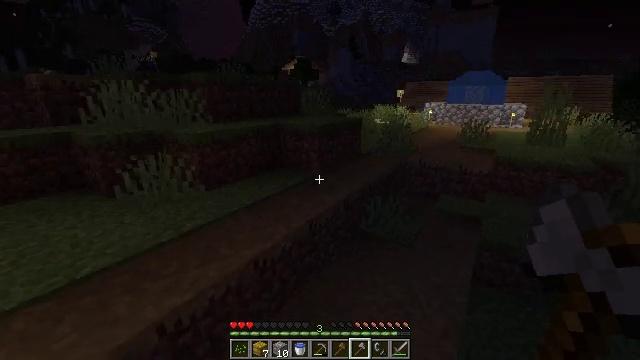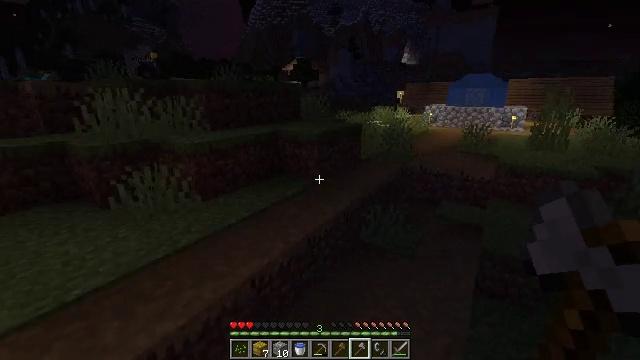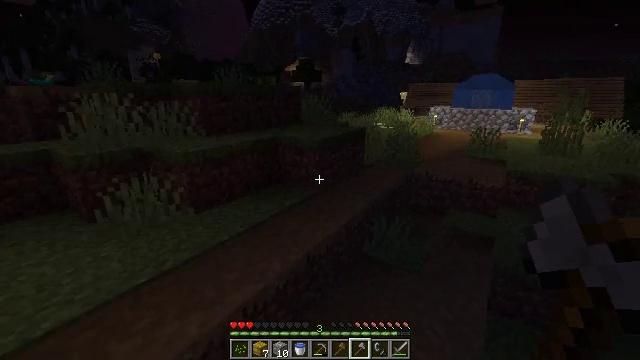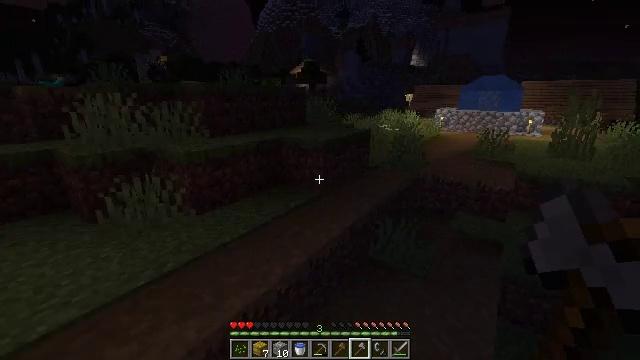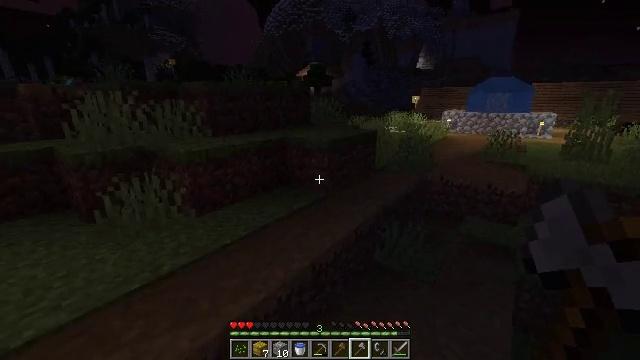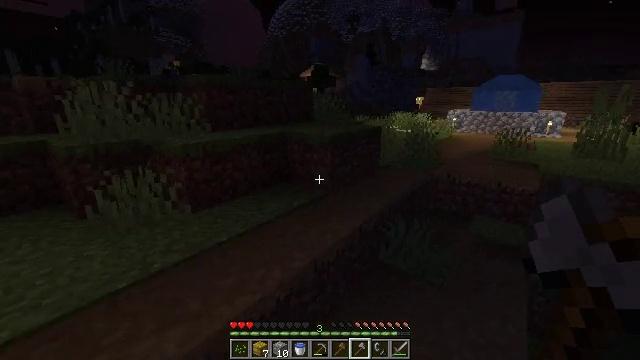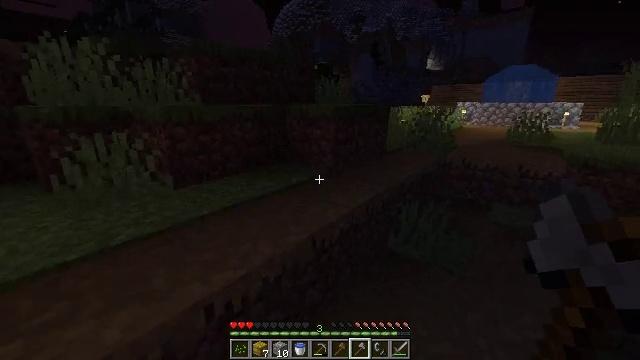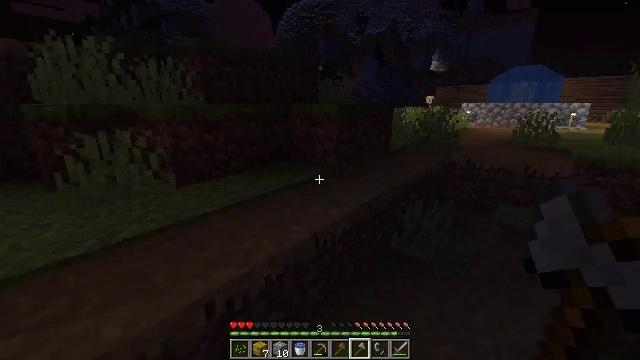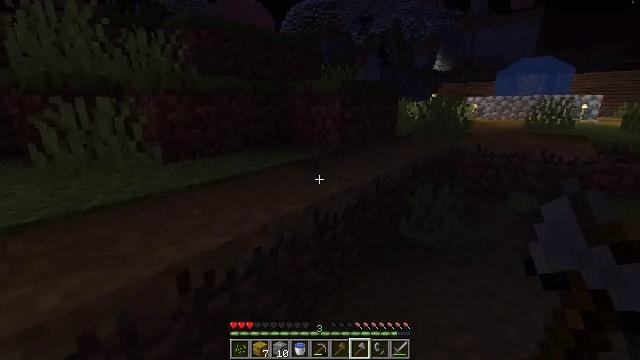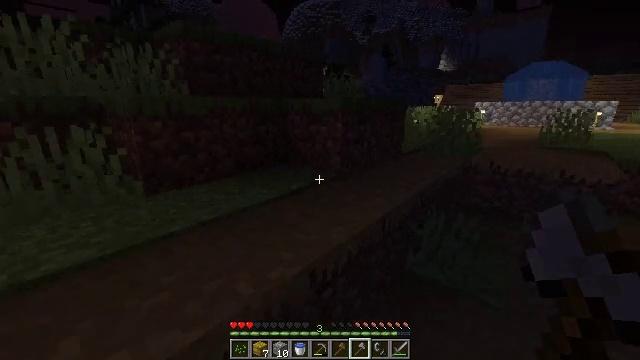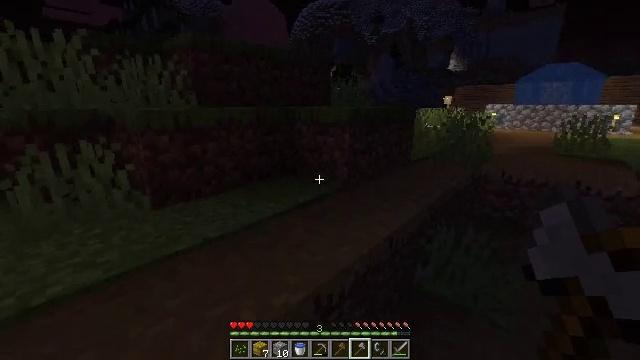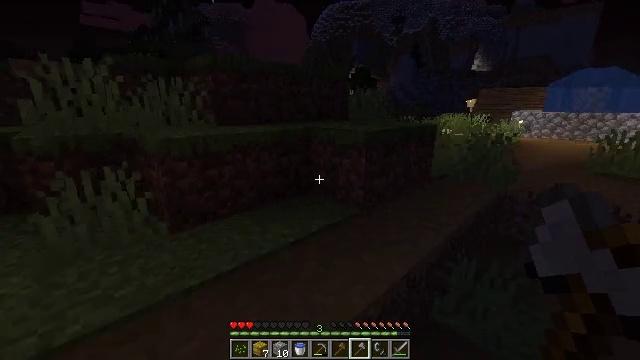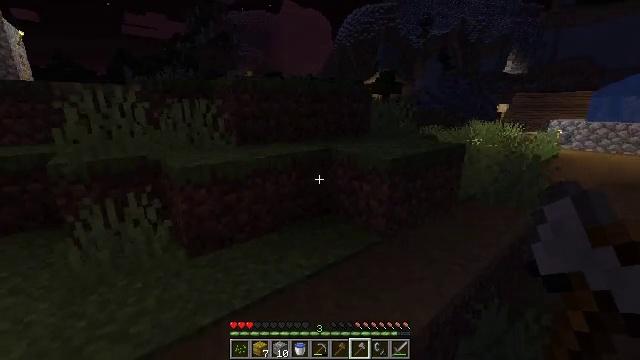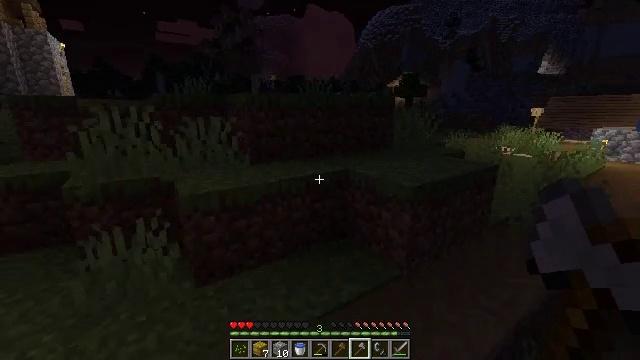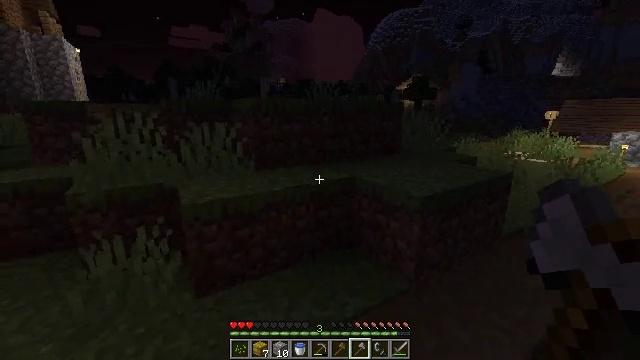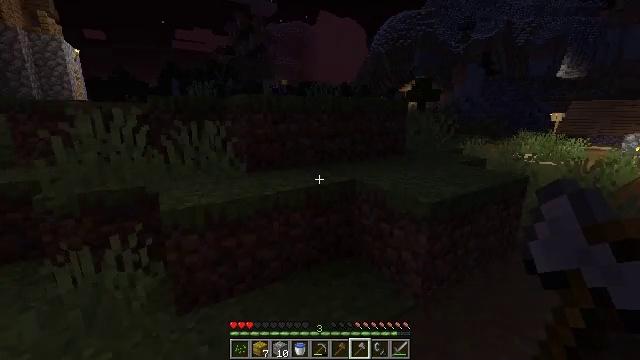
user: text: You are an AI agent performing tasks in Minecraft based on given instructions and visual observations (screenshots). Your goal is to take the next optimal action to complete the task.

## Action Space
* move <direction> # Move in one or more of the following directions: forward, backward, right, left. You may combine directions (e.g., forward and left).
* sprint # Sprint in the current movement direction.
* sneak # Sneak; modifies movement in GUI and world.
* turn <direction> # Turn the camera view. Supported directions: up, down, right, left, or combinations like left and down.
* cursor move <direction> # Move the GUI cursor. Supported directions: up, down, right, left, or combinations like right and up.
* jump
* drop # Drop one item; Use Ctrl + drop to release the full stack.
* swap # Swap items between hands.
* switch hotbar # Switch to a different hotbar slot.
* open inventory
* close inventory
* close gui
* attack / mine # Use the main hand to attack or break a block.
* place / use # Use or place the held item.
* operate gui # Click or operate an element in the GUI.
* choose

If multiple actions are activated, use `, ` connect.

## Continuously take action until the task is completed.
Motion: motion action
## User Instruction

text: Destroy the yellow bed to recycle it.
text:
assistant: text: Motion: move forward, jump
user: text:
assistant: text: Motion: move forward, jump
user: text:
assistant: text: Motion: move forward, turn left, jump
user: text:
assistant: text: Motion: move forward, turn left, jump
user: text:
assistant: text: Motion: move forward, jump
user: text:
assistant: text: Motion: move forward, jump
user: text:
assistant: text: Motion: move forward, jump
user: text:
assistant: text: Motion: move forward, jump
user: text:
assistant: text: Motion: move forward, jump
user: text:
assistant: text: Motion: move forward, turn left, jump
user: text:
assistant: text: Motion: move forward, turn left, jump
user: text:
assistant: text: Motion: move forward, turn left, jump
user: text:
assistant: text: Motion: move forward, turn left, jump
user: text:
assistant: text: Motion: move forward, turn left, jump
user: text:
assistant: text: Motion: move forward, jump
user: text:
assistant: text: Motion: move forward, jump
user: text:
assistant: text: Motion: move forward, jump
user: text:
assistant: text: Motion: move forward, jump
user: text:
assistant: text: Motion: move forward, jump
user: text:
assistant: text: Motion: move forward, jump
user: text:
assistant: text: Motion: move forward, jump
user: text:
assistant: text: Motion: move forward, jump
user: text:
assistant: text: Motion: move forward, jump
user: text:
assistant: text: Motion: move forward, jump
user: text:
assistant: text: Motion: move forward, jump
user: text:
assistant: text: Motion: move forward, jump
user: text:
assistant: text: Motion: move forward, jump
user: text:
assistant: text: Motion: move forward, jump
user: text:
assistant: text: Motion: move forward, jump
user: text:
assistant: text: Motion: move forward, jump